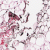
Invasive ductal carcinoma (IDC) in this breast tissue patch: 0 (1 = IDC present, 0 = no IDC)